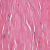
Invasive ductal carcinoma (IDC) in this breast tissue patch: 0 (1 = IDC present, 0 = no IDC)